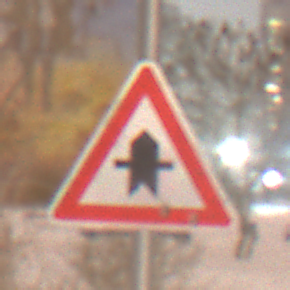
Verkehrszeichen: Vorfahrt
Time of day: Night
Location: Outdoor (Urban)
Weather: Overcast
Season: Winter
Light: Artificial